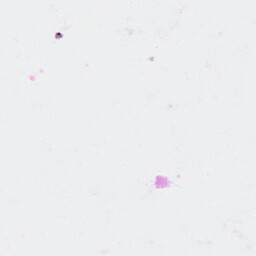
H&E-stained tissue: Breast